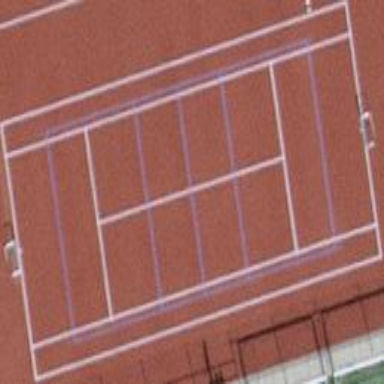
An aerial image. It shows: Tennis court on pitch.